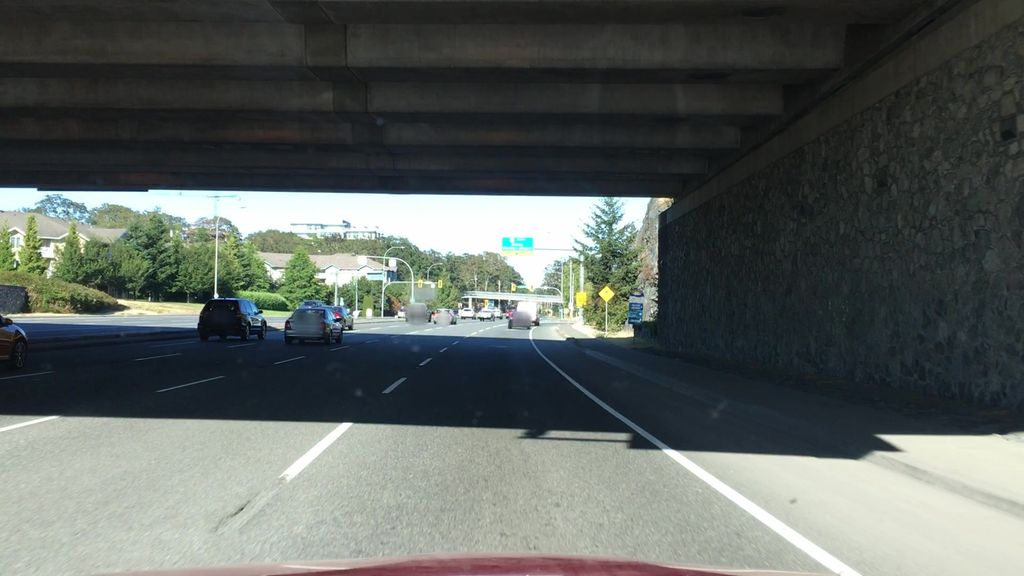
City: victoria